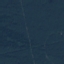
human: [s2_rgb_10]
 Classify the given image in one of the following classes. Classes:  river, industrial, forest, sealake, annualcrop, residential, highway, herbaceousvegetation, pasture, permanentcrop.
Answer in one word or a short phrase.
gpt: Forest